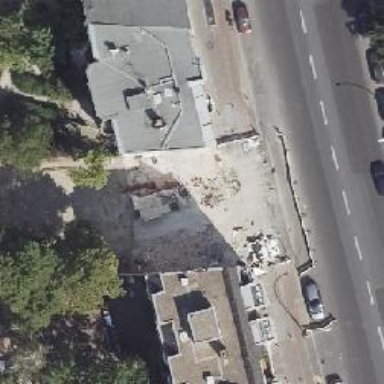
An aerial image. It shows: Driveway tunnel that serves as building passage.